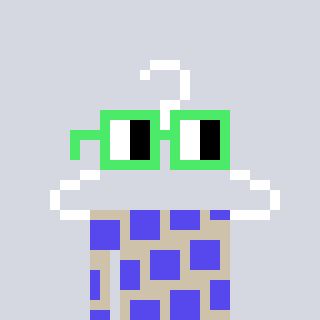
a pixel art character with square light green glasses, a hanger-shaped head and a bege-colored body on a cool background